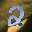
Label: 2